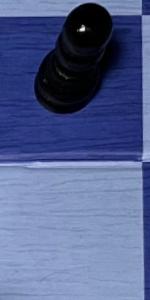
Label: Empty